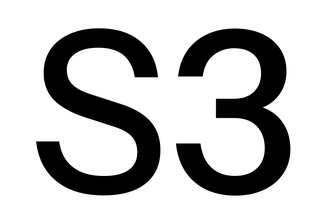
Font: InstrumentSans_Medium